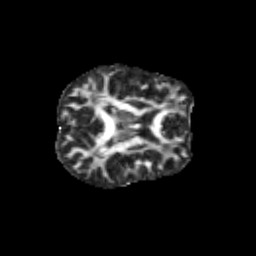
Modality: FA
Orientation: axial
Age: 12
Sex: female
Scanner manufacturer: siemens
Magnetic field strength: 3 T
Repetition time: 3.8 s
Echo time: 0.07 s